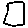
Label: square